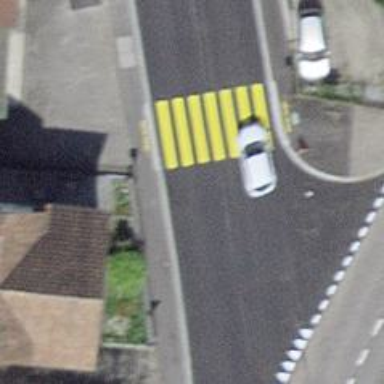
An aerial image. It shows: Uncontrolled zebra crossing with notable zebra markings.